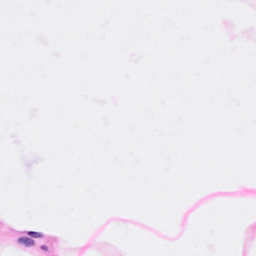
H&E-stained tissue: Breast